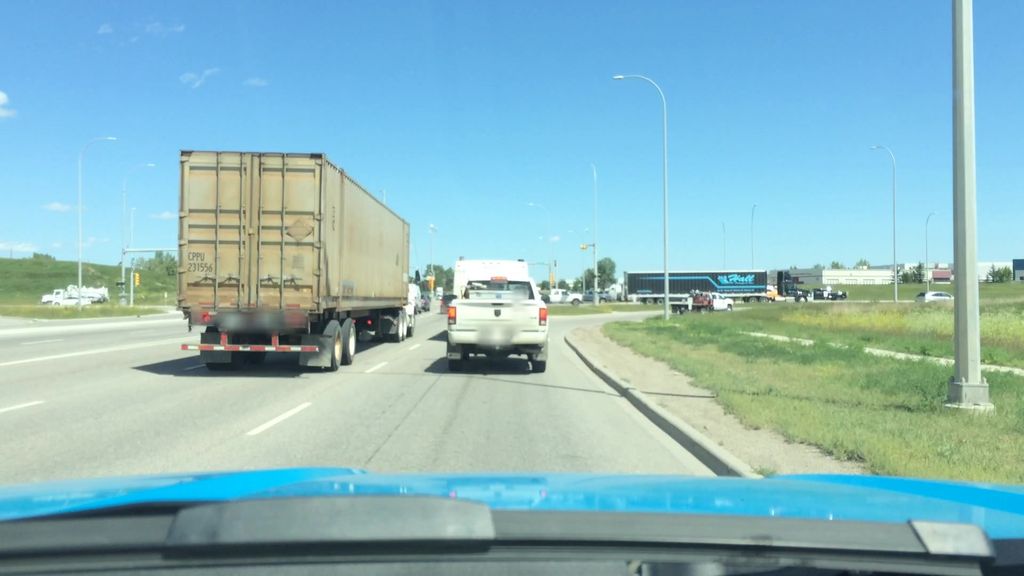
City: calgary